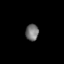
Tissue: skin
Cell type: Epithelial cells
Senescence score: 0.2814
Nuclear area (px): 210
Mean DAPI intensity: 116.657